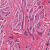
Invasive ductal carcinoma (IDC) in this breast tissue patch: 0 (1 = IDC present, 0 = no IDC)